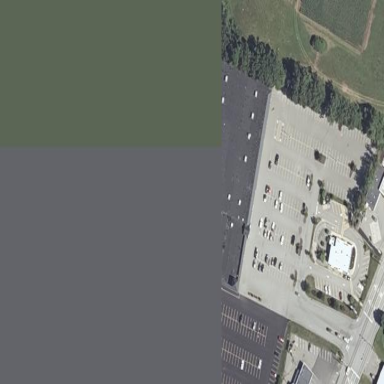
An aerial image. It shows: Mall building.